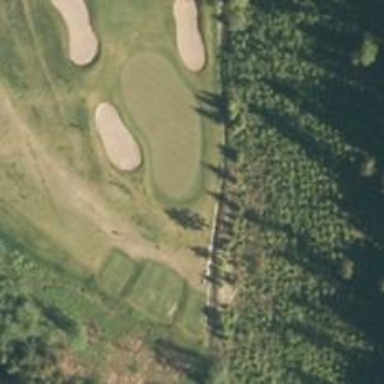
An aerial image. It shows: View of golf hole.